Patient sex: M
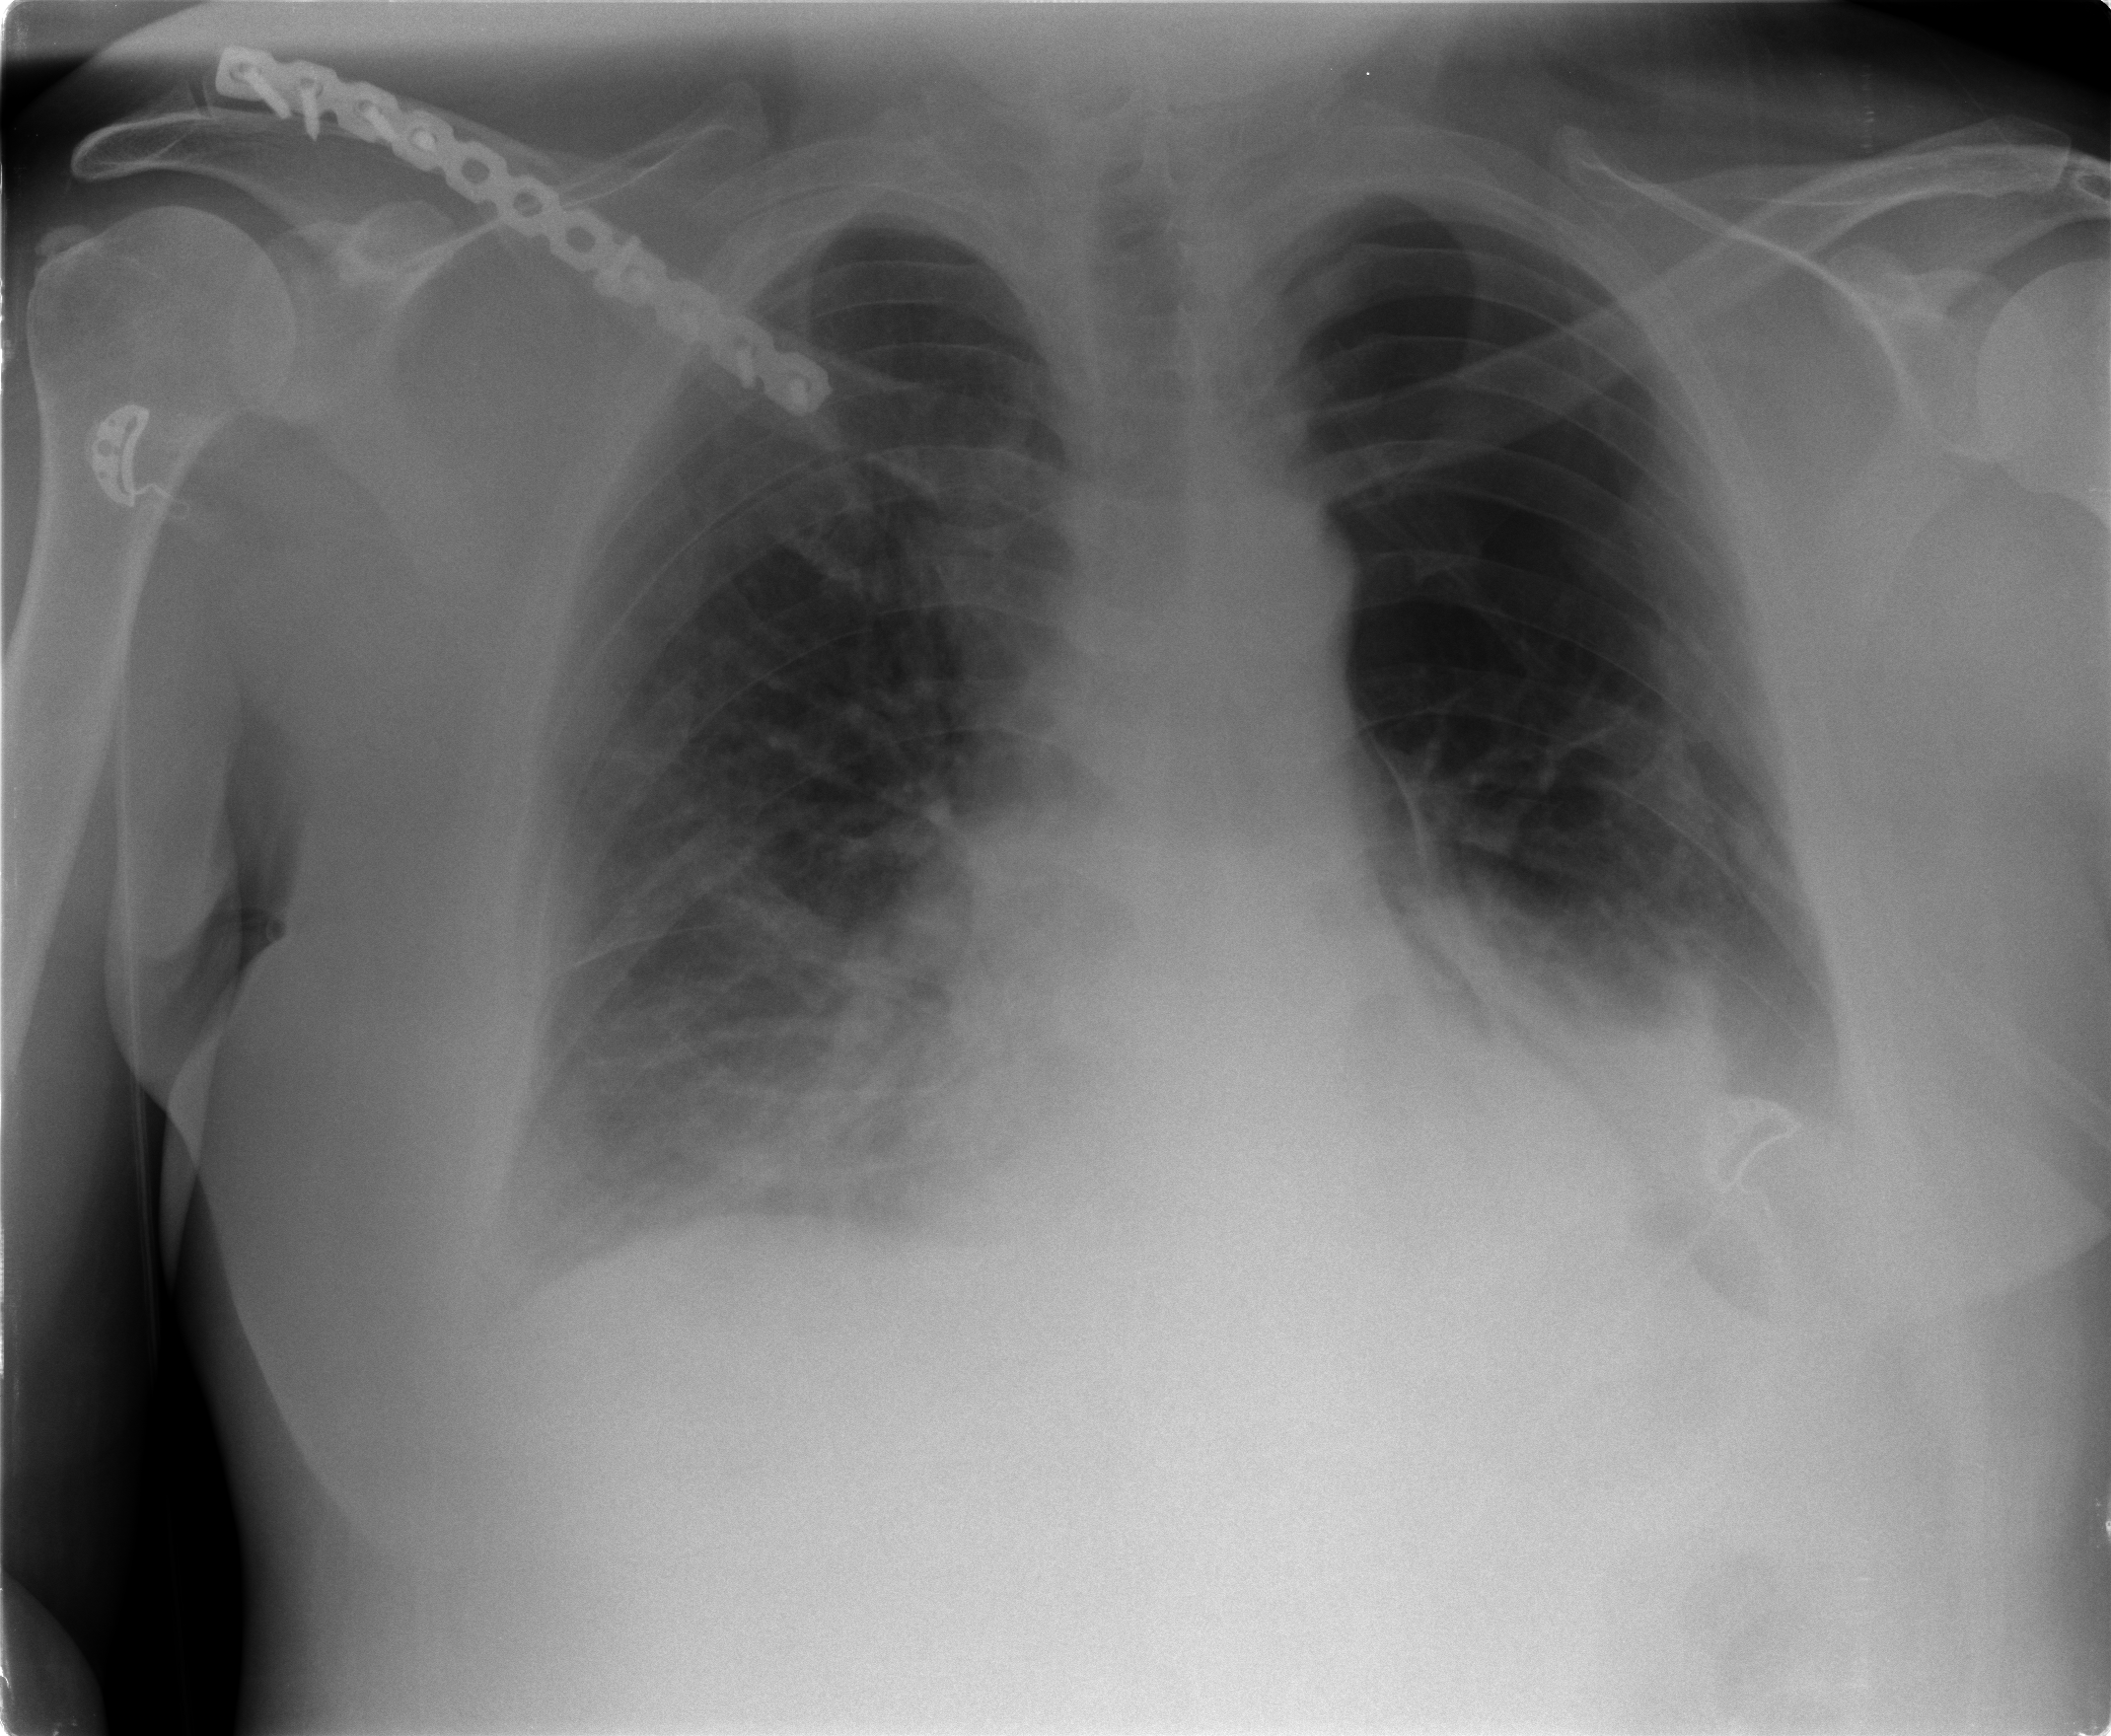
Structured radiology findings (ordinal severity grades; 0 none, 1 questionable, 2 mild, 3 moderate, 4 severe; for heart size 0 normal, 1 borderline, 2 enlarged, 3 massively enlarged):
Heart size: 0
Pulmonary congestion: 2
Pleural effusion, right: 2
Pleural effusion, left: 2
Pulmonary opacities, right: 2
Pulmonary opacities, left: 0
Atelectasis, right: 2
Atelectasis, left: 4